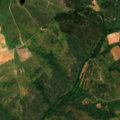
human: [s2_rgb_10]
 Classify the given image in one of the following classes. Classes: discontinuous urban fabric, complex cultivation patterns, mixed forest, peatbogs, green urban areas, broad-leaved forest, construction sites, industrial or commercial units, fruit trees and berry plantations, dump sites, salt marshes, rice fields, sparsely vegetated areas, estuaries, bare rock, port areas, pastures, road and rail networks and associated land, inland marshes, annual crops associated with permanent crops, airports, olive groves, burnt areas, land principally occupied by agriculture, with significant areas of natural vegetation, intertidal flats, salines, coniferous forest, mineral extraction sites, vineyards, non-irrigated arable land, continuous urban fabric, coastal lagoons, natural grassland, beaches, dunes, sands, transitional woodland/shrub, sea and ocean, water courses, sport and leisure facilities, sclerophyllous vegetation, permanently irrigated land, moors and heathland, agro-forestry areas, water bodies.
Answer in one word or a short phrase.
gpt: olive groves, complex cultivation patterns, land principally occupied by agriculture, with significant areas of natural vegetation, broad-leaved forest